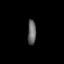
Tissue: prostate
Cell type: Myeloid cells
Senescence score: 0.3483
Nuclear area (px): 204
Mean DAPI intensity: 103.608